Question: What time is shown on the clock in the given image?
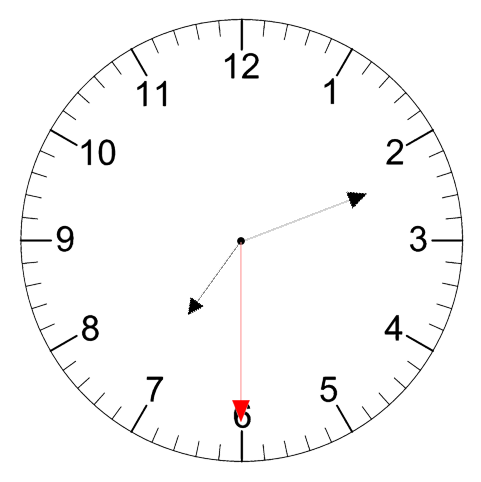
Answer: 07:11:30